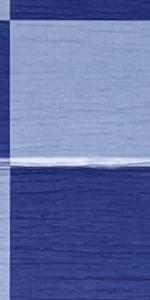
Label: Empty